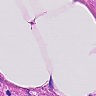
Metastatic tissue present: no